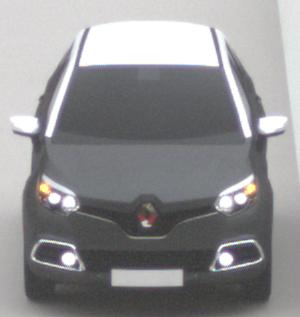
Make: Renault
Model: Captur ENERGY TCe 90
Detailed model: Captur (I)
Model produced from: 2013/06
Model produced until: 2015/05
Doors: 5
Color: gray
Road condition: dry road
Daytime: midday
Contrast: low contrast